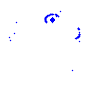
Particle: electron